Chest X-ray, PA view. Patient: 88 years old, sex F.
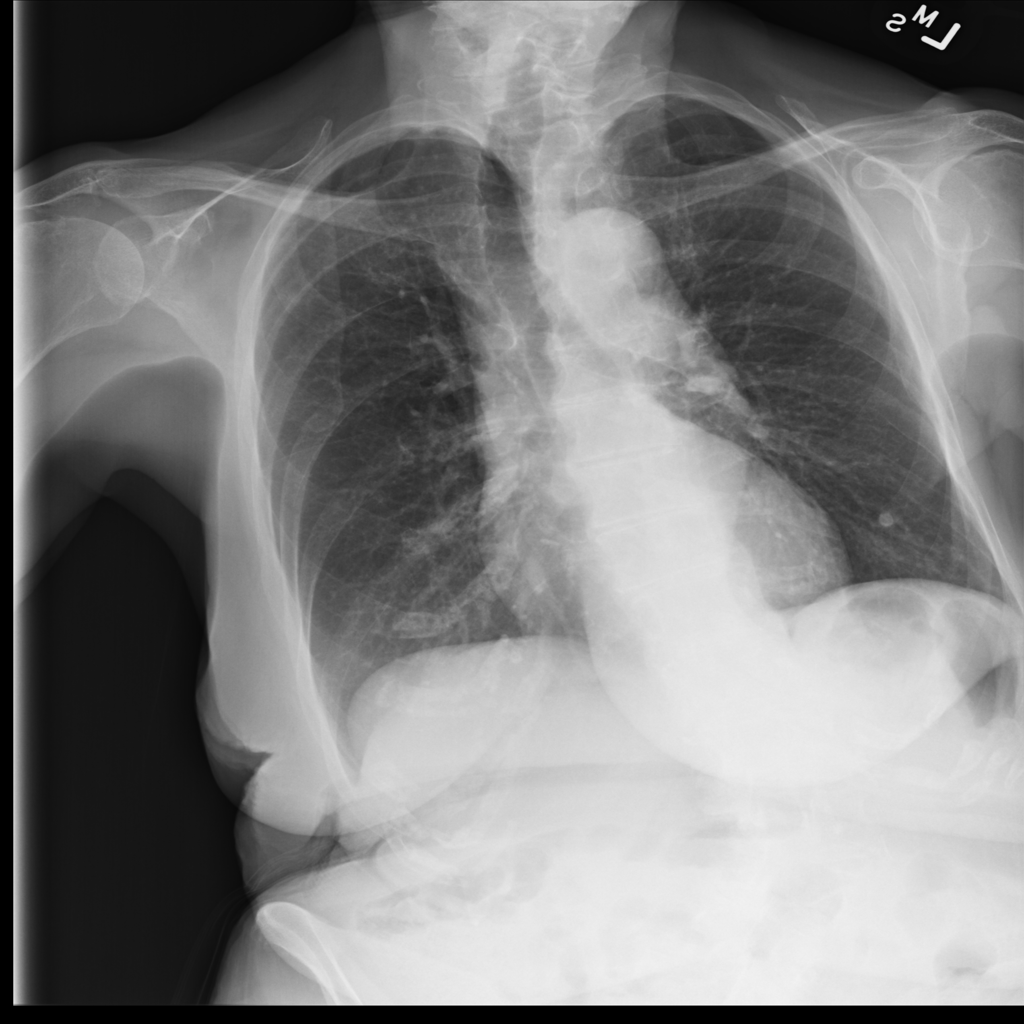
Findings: No Finding